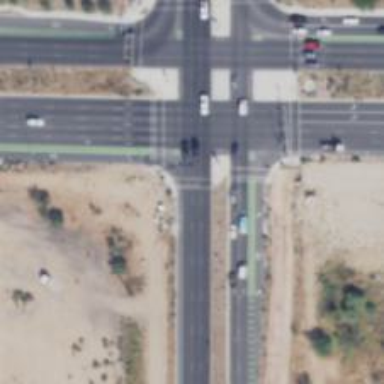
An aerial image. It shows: Marked crossing on the road.